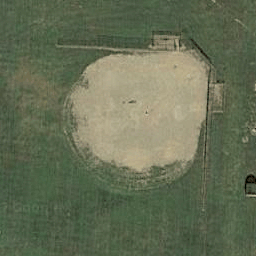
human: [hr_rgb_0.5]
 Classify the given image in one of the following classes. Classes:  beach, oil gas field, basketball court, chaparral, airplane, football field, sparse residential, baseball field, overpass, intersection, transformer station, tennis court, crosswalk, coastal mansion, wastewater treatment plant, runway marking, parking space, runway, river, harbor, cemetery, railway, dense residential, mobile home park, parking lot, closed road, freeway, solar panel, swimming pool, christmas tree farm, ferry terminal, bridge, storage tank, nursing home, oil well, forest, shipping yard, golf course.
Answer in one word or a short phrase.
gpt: baseball field